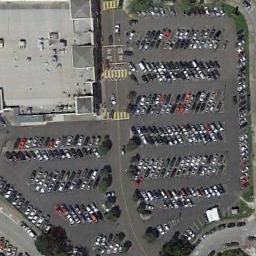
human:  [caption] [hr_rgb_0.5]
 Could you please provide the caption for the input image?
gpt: The parking lot is full of cars next to some buildings .

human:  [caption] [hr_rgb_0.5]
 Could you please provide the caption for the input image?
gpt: The parking lot has lots of cars arranged neatly in lines and a building is next to the parking lot .

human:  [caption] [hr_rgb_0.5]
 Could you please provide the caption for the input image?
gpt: Six rows of cars were parked in the parking lot .

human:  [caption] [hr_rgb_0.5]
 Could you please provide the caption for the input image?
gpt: There are many cars in the parking lot .

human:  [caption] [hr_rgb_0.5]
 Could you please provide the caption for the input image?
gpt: There are many cars in the parking lot beside a gray building .